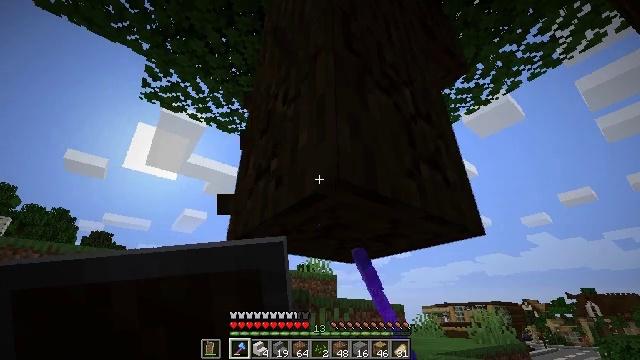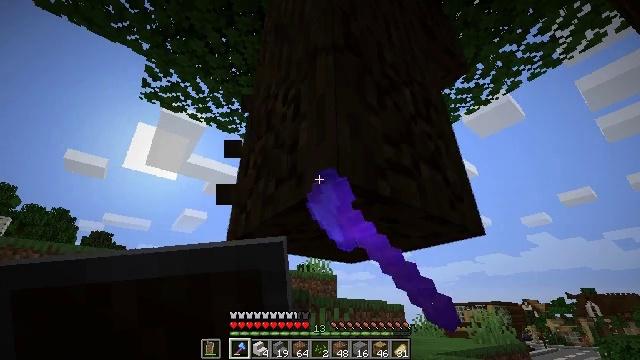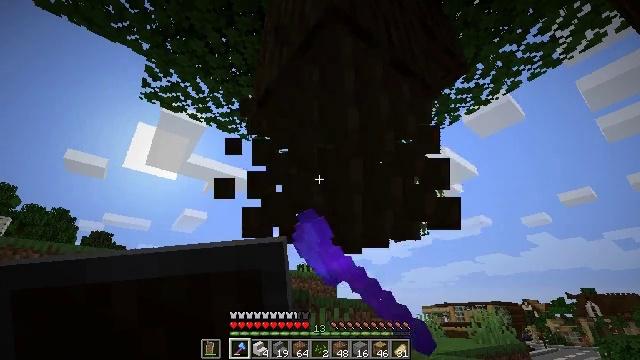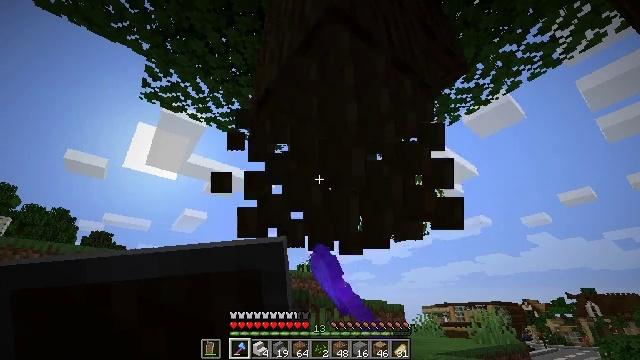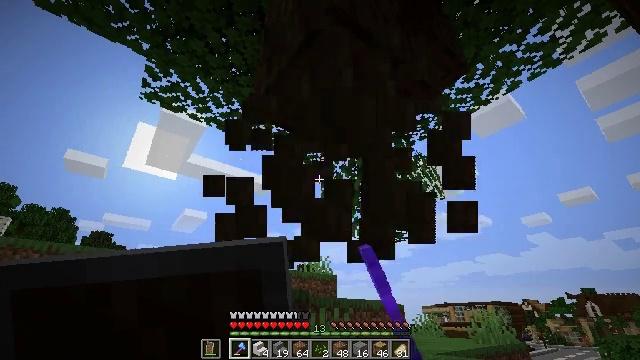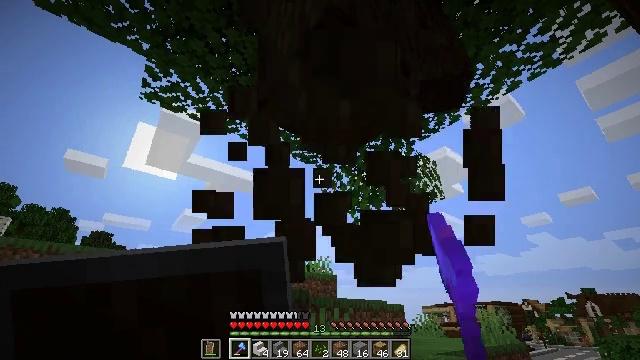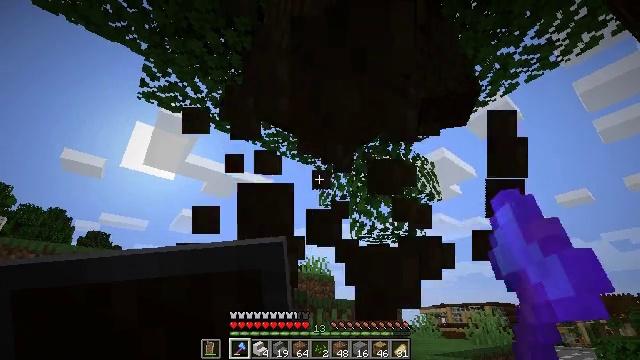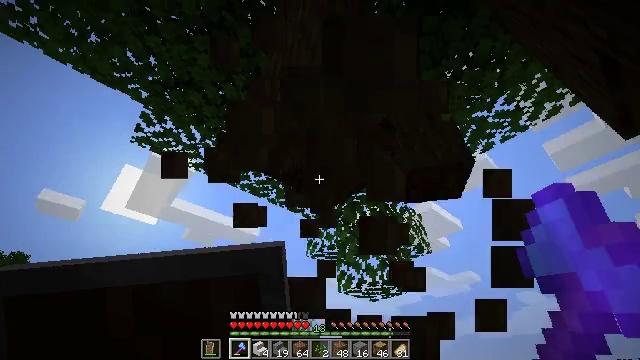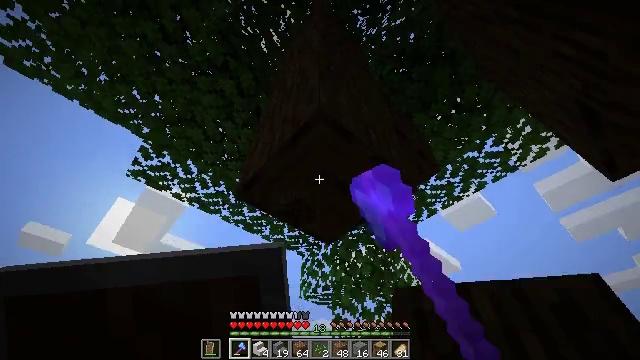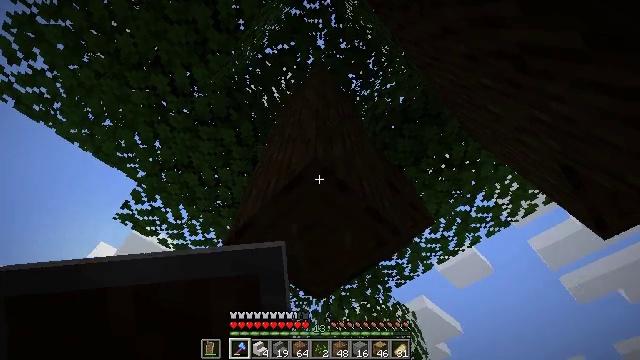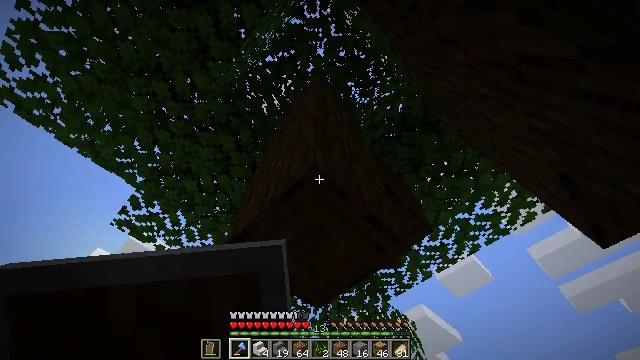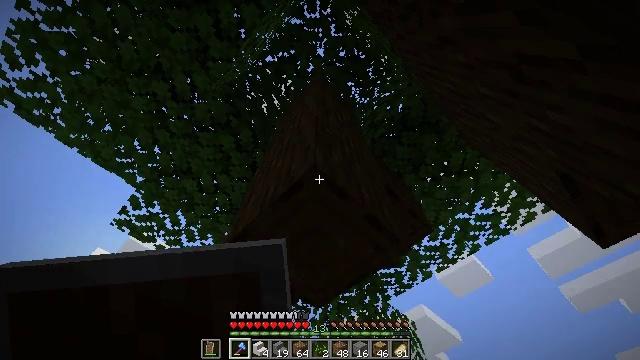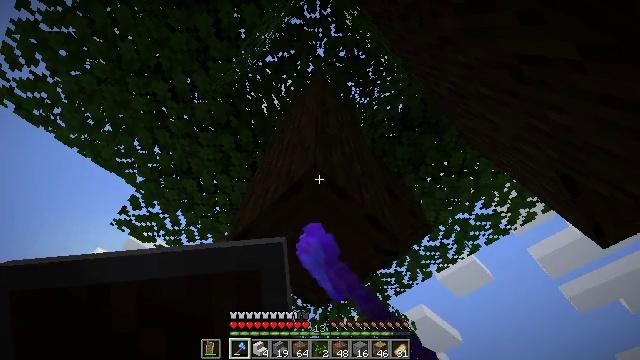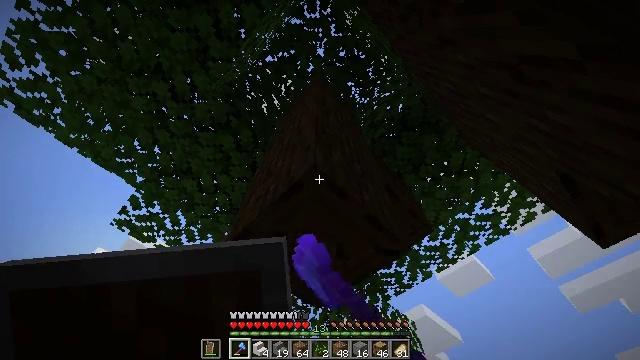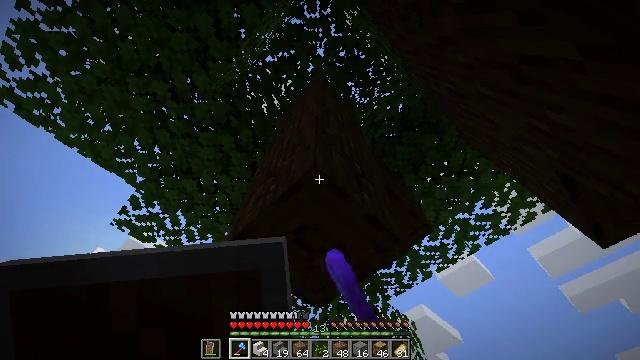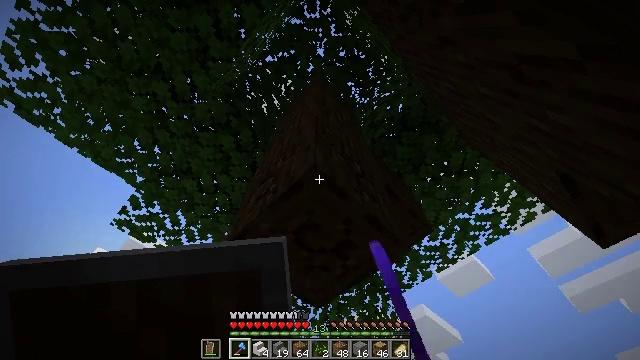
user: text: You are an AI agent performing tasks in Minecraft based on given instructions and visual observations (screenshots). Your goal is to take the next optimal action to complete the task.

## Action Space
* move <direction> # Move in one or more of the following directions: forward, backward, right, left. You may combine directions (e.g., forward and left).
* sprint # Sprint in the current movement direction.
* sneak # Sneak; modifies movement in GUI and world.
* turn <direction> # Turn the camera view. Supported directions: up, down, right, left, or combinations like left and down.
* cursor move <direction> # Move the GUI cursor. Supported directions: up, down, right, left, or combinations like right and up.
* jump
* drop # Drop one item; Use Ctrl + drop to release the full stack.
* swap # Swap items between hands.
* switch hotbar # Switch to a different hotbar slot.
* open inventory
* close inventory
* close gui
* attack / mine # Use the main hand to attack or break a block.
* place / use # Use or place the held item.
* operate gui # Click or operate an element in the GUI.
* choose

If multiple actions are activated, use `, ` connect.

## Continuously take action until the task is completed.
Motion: motion action
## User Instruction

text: Gather dark oak log for crafting.
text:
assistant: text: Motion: attack / mine
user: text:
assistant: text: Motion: attack / mine
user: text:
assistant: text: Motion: attack / mine
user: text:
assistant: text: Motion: attack / mine
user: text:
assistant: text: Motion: attack / mine
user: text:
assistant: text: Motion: attack / mine
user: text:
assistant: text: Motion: turn right and up, attack / mine
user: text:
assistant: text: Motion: turn right and up, attack / mine
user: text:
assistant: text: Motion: turn right and up, attack / mine
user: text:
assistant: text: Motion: turn up, attack / mine
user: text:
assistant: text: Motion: attack / mine
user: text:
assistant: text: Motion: attack / mine
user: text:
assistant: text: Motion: attack / mine
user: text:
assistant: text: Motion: attack / mine
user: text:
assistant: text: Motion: attack / mine
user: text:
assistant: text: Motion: attack / mine
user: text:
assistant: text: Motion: attack / mine
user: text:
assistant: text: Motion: attack / mine
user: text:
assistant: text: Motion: attack / mine
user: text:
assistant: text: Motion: attack / mine
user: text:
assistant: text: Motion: move forward, turn right, attack / mine
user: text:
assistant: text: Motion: move forward, turn right and up, attack / mine
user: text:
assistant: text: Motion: move forward, turn right, attack / mine
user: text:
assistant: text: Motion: attack / mine
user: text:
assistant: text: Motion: attack / mine
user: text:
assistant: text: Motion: attack / mine
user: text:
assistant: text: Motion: attack / mine
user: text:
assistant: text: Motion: turn right and up, attack / mine
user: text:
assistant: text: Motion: turn right, attack / mine
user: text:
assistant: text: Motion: attack / mine